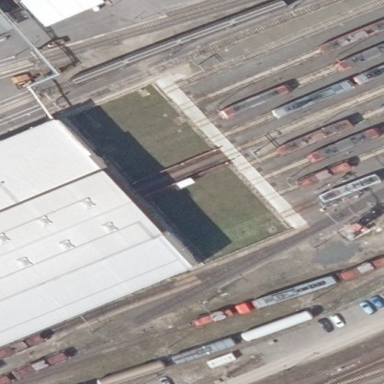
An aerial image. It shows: Transportation building with traverser railway.